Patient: sex F, age 43
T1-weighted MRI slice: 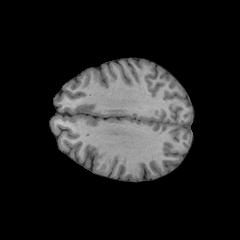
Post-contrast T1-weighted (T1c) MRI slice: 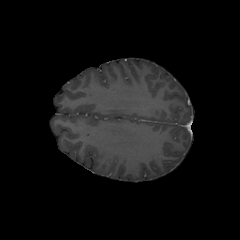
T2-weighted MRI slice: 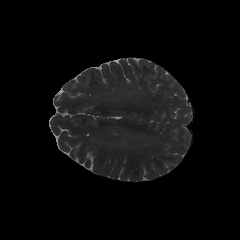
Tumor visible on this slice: no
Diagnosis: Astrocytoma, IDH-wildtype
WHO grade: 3